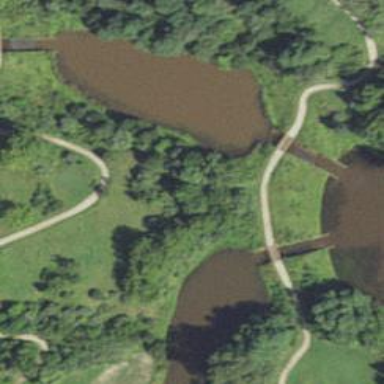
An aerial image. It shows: Path cutting through track.